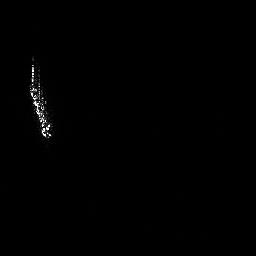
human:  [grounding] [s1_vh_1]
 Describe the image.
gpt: In the satellite image, there is  <ref>1 large ship </ref> <box>[[10, 20, 21, 54, 0]]</box> located at left.